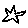
Label: star